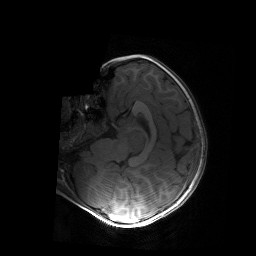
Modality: T1w
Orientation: axial
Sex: female
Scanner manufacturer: siemens
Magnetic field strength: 3 T
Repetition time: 1.9 s
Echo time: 0.00243 s